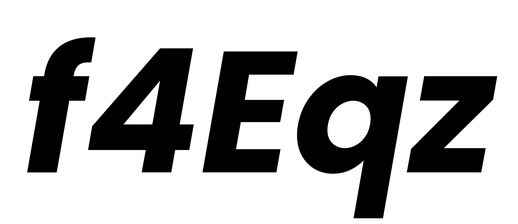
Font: Poppins-BoldItalic